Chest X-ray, AP view. Patient: 56 years old, sex F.
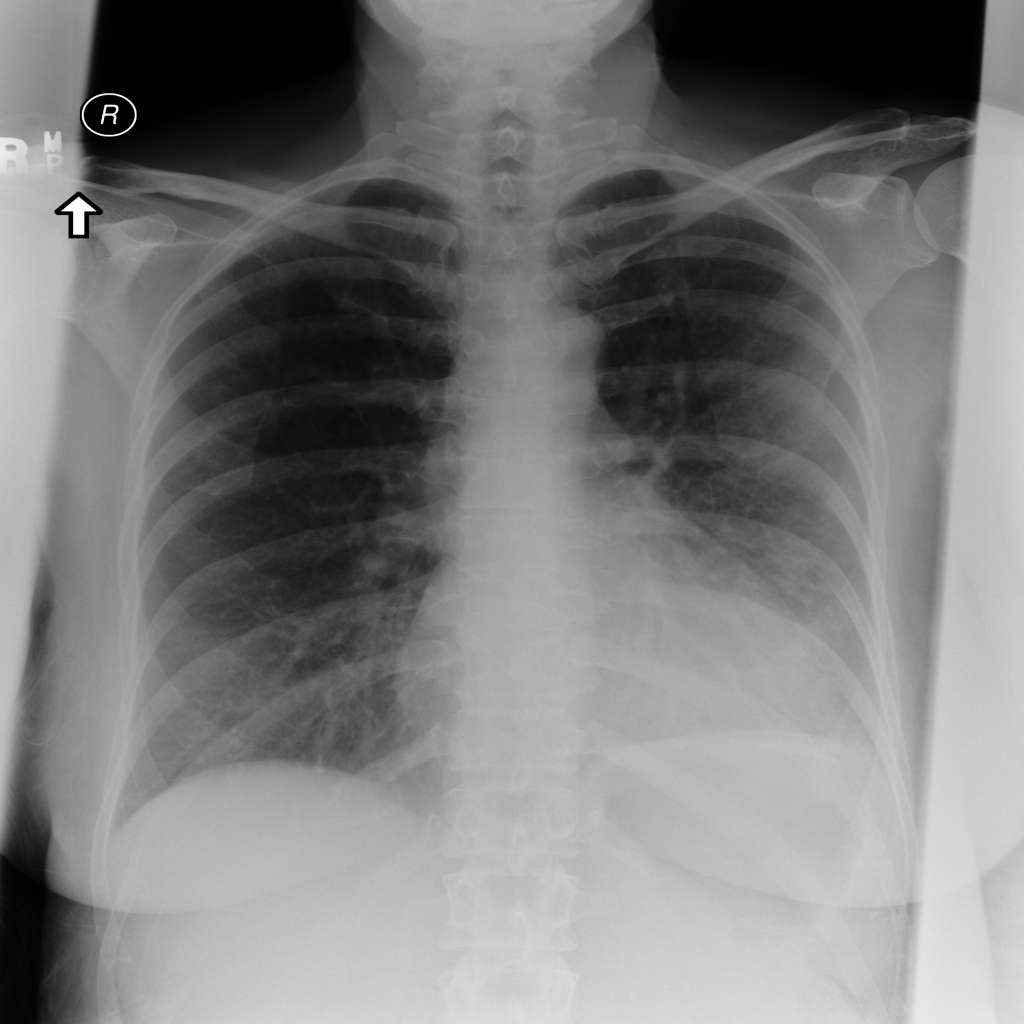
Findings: Infiltration